Interaction volume radius: 10 \u00c5
Interaction volume height: 25 \u00c5
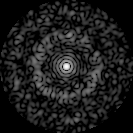
Disorder parameter: 0.851